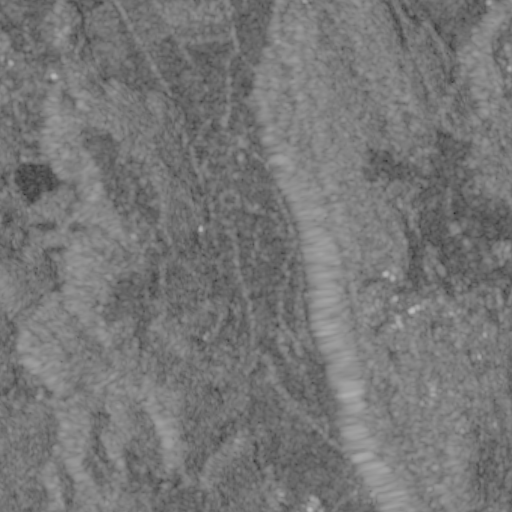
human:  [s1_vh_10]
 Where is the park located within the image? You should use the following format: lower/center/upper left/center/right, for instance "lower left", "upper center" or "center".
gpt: The park is located in the center right of the image.
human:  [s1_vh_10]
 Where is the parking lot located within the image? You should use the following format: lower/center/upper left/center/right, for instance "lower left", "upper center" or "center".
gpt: The parking lot is located in the upper left of the image.
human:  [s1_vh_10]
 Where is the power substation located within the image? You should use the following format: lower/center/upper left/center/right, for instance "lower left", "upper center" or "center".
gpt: The power substation is located in the upper left of the image.
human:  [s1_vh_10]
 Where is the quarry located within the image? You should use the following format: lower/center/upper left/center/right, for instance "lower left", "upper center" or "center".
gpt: There is no quarry in the image.

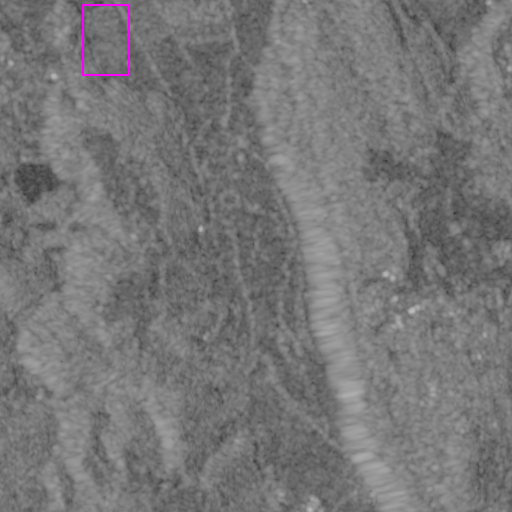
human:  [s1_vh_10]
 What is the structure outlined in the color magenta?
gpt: The structure outlined in magenta is a crop field.
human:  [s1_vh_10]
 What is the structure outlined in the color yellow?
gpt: There is no yellow outline.